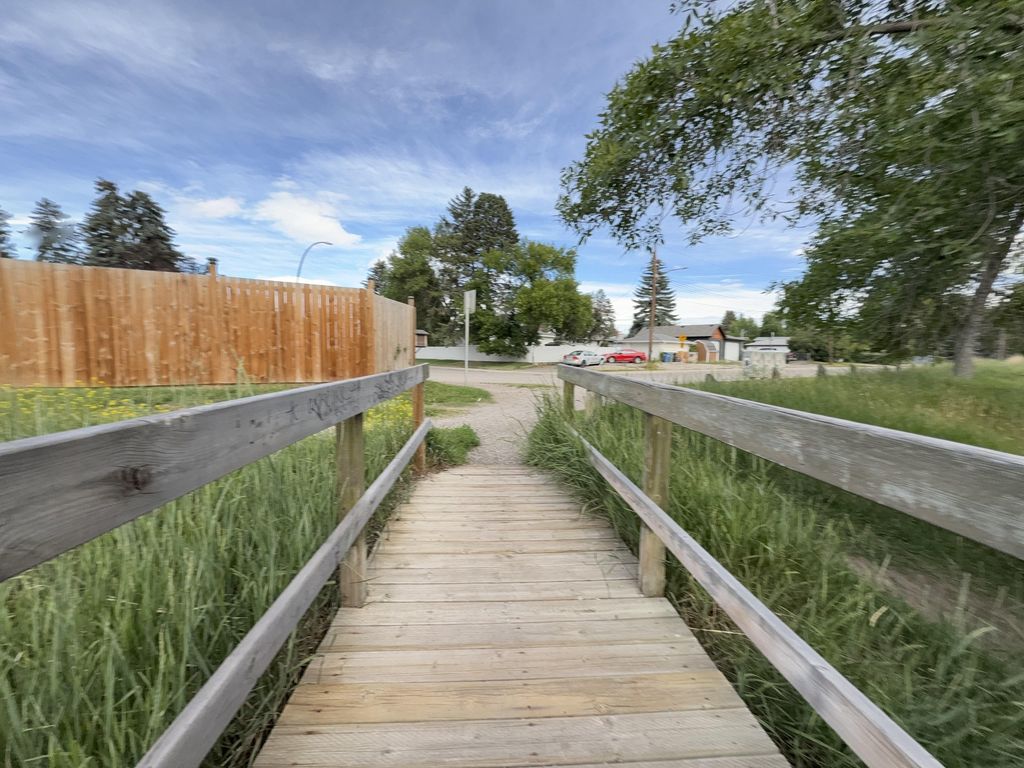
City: calgary